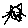
Label: cat